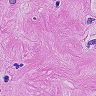
Metastatic tissue present: yes